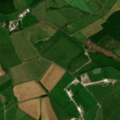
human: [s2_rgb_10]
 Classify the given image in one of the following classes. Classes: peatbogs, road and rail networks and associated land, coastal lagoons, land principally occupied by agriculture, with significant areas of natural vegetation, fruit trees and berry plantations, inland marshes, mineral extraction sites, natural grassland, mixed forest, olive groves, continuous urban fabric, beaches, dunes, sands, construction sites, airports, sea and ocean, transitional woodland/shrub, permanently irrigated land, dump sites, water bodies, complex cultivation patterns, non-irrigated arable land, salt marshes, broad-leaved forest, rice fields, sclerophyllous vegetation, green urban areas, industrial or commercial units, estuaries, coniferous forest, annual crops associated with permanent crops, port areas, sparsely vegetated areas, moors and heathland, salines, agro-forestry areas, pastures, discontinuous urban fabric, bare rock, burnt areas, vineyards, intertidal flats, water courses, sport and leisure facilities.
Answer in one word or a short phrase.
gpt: pastures, mixed forest